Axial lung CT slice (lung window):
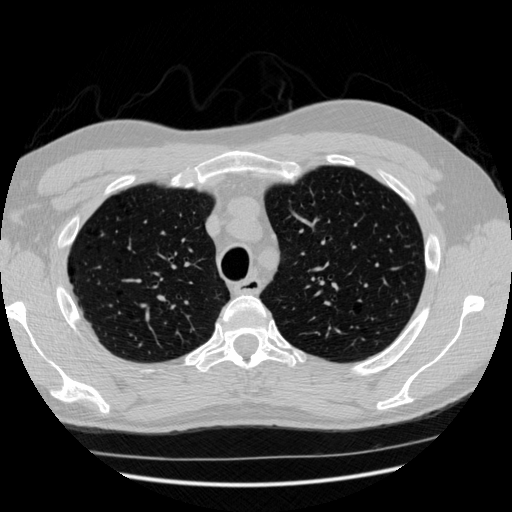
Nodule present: no